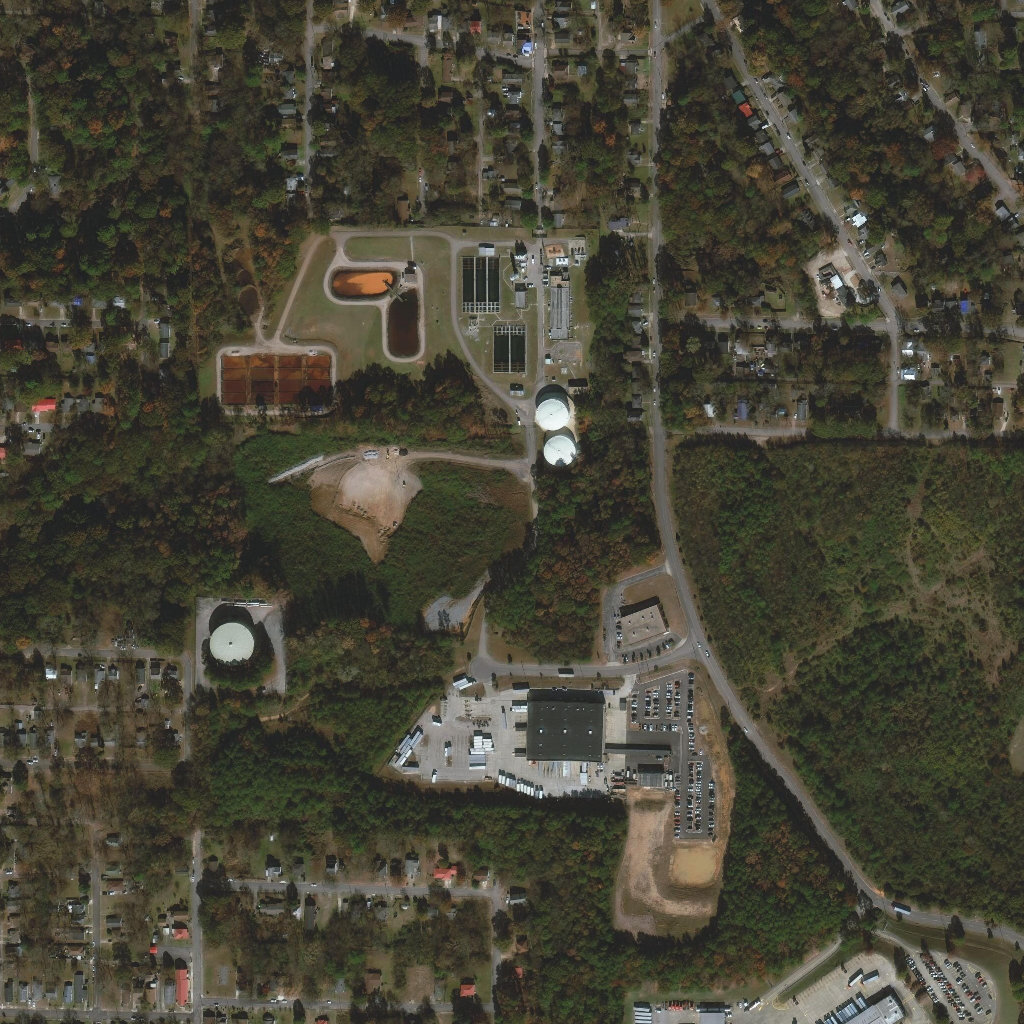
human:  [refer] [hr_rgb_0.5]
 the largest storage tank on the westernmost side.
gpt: <box>[[19, 59, 25, 65, 0]]</box>